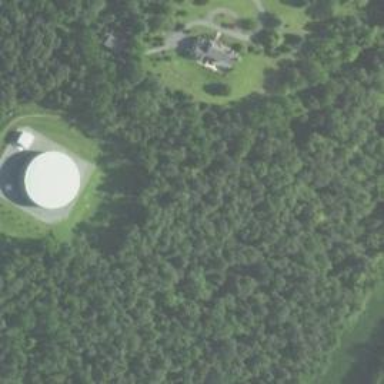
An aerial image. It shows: Water storage area.